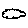
Label: cloud